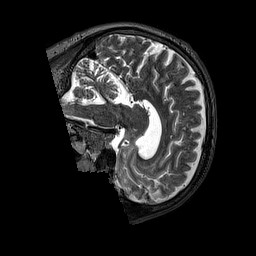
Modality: T2w
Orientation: sagittal
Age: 45
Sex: male
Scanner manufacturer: siemens
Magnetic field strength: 3 T
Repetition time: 3.2 s
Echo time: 0.567 s